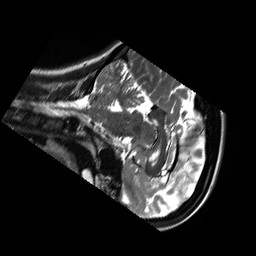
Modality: T2w
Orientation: sagittal
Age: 21
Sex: female